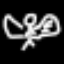
Label: angel